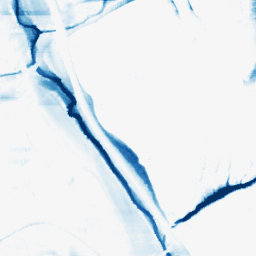
Category: morphological
Decomposition family: morphological_rect
Decomposition parameters: operation: closing
width: 50
height: 10
Upsampling method: bicubic_3x
Upsampling parameters: scale: 3
Upsampling scale: 3